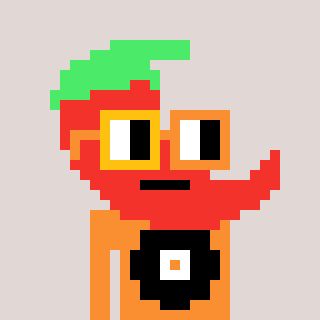
a pixel art character with square yellow and orange glasses, a chilli-shaped head and a orange-colored body on a warm background